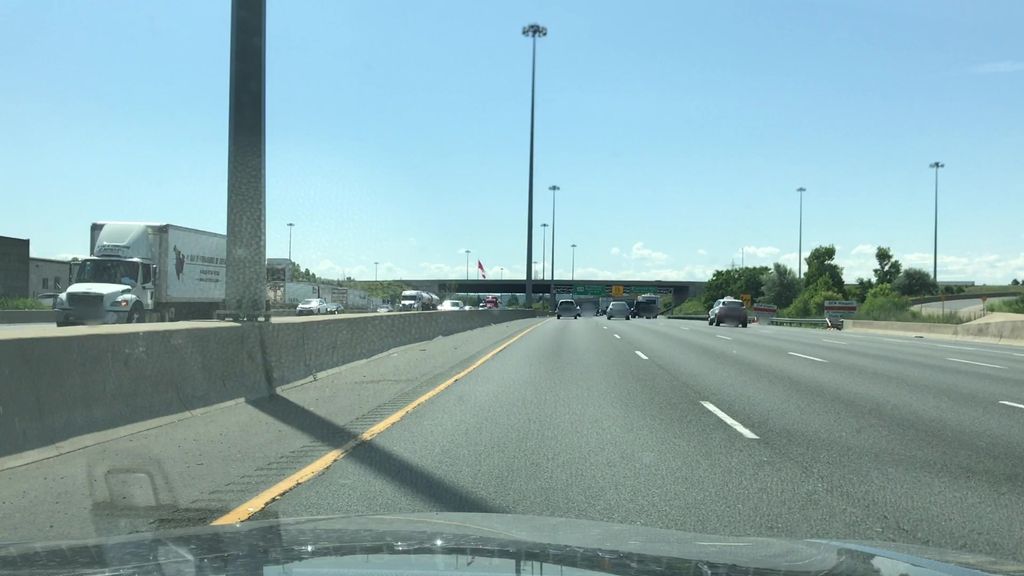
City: hamilton